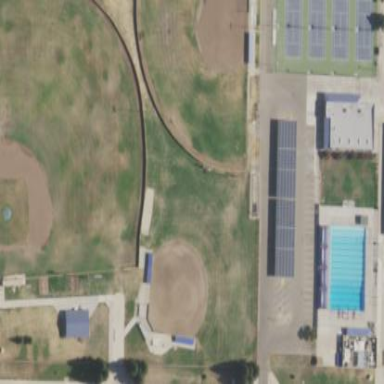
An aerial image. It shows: Baseball pitch for leisure land activities.